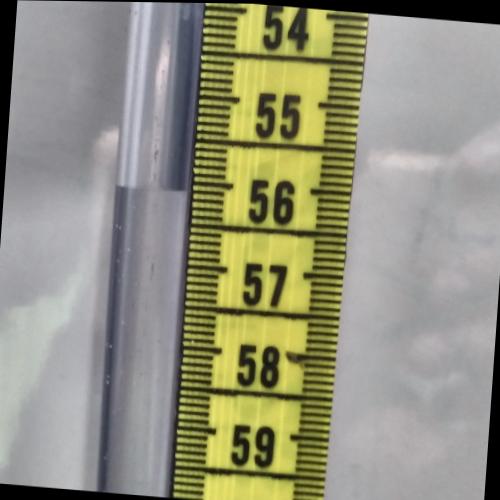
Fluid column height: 56.1 cm